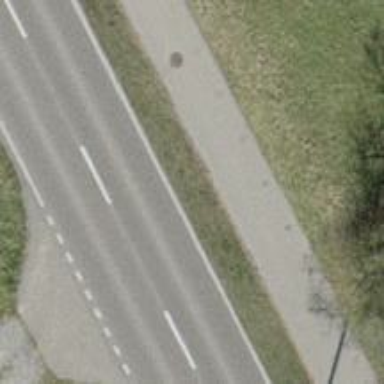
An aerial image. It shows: Asphalt road designated as primary highway with separate sidewalks and cycle paths.